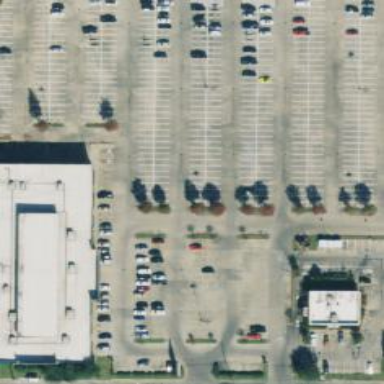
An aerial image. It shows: Parking space is available.